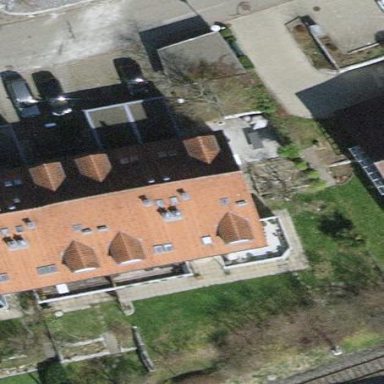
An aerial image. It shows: Terrace building.